Question: Hi I have a grid view for my customers which can have many data (Products)
The problem is that whenever i click save , Error occurs
'''
Object reference not set to an instance of an object.
Line 109:cmd.Parameters.Add("@RefNo", SqlDbType.VarChar).Value = RefNo.Text;
'''
Here is the Image of my gridview:

This is my code(ASP)
'''
<asp:GridView ID="GridView1" runat="server" AllowPaging="True"
AutoGenerateColumns="False" DataKeyNames="RefNo" DataSourceID="SqlDataSource1">
<Columns>
<asp:BoundField DataField="RefNo" HeaderText="RefNo" InsertVisible="False"
ReadOnly="True" SortExpression="RefNo" />
<asp:BoundField DataField="ProductID" HeaderText="ProductID"
SortExpression="ProductID" />
<asp:BoundField DataField="Name" HeaderText="Name" SortExpression="Name" />
<asp:BoundField DataField="Quantity" HeaderText="Quantity"
SortExpression="Quantity" />
<asp:BoundField DataField="Price" HeaderText="Price" SortExpression="Price" />
<asp:BoundField DataField="Amount" HeaderText="Amount"
SortExpression="Amount" />
</Columns>
</asp:GridView>
<asp:SqlDataSource ID="SqlDataSource1" runat="server"
ConnectionString="<%$ ConnectionStrings:MyOwnMeatshopConnectionString %>"
SelectCommand="SELECT Orders.RefNo, Orders.ProductID, Products.Name, Orders.Quantity, Orders.Price, Orders.Amount FROM Orders INNER JOIN Products ON Orders.ProductID = Products.ProductID">
</asp:SqlDataSource>
<asp:Button ID="btnSave" runat="server" class="btn btn" Text="Save"
style="color:White" BackColor="Black" onclick="btnSave_Click"/>
'''
This is Code Behind
'''
using System;
using System.Collections.Generic;
using System.Linq;
using System.Web;
using System.Web.UI;
using System.Web.UI.WebControls;
using System.Data;
using System.Data.SqlClient;
namespace MyOwnMeatshop.User.Orders.SO
{
public partial class Default : System.Web.UI.Page
{
SqlConnection con = new SqlConnection(Helper.GetCon());
protected void Page_Load(object sender, EventArgs e)
{
if (!IsPostBack)
{
GetUserSO();
}
}
void GetUserSO()
{
con.Open();
SqlCommand cmd = new SqlCommand();
cmd.Connection = con;
cmd.CommandText = "SELECT SOID, FirstName, LastName, Status, DateOrdered FROM SO";
cmd.Parameters.AddWithValue("@UserID", Session["userid"].ToString());
SqlDataReader dr = cmd.ExecuteReader();
while (dr.Read())
{
SOID.Text = dr["SOID"].ToString();
LbFN.Text = dr["FirstName"].ToString();
LbLN.Text = dr["LastName"].ToString();
LbStatus.Text = dr["Status"].ToString();
LbDateOrdered.Text = dr["DateOrdered"].ToString();
}
con.Close();
}
decimal GetPrice(int ID) // get price of the selected product
{
decimal price = 0;
con.Open();
SqlCommand cmd = new SqlCommand();
cmd.Connection = con;
cmd.CommandText = "SELECT Price FROM Products " +
"WHERE ProductID=@ProductID";
cmd.Parameters.AddWithValue("@ProductID", ID);
price = (decimal)cmd.ExecuteScalar(); // typecasting
con.Close();
return price;
}
void GetCart()
{
con.Open();
SqlCommand cmd = new SqlCommand();
cmd.Connection = con;
cmd.CommandText = "SELECT Products.ProductID, Products.Name, Orders.RefNo, " +
"Products.Price, Orders.Quantity, " +
"Orders.Amount FROM Orders " +
"INNER JOIN Products ON Orders.ProductID = Products.ProductID " +
"WHERE Orders.UserID=@UserID AND Orders.Status='In Cart'";
cmd.Parameters.AddWithValue("@UserID", Session["userid"].ToString());
//cmd.Parameters.Add("@UserID", SqlDbType.Int).Value = Session["userid"].ToString();
SqlDataReader dr = cmd.ExecuteReader();
con.Close();
}
protected void btnSave_Click(object sender, EventArgs e)
{
foreach (GridViewRow row in GridView1.Rows)
{
if (row.RowType == DataControlRowType.DataRow)
{
Label RefNo = row.FindControl("RefNo") as Label;
Label ProductID = row.FindControl("ProductID") as Label;
Label Name = row.FindControl("Name") as Label;
Label Quantity = row.FindControl("Quantity") as Label;
Label Price = row.FindControl("Price") as Label;
Label Amount = row.FindControl("Amount") as Label;
con.Open();
SqlCommand cmd = new SqlCommand();
cmd.Connection = con;
cmd.CommandText = "INSERT INTO SODetails (UserID, SOID, RefNo, ProductID, Name, Price, Quantity) VALUES (@UserID, @SOID, @RefNo, @ProductID, @Name, @Price, @Quantity)";
cmd.Parameters.AddWithValue("@UserID", Session["userid"].ToString());
//cmd.Parameters.AddWithValue("@SOID", SOID.Text);
//cmd.Parameters.AddWithValue("@RefNo", RefNo);
//cmd.Parameters.AddWithValue("@ProductID", ProductID);
//cmd.Parameters.AddWithValue("@Name", Name);
//cmd.Parameters.AddWithValue("@Price", Price);
//cmd.Parameters.AddWithValue("@Quantity", Quantity);
cmd.Parameters.Add("@SOID", SqlDbType.VarChar).Value = SOID.Text;
cmd.Parameters.Add("@RefNo", SqlDbType.VarChar).Value = RefNo.Text;
cmd.Parameters.Add("@ProductID", SqlDbType.VarChar).Value = ProductID.Text;
cmd.Parameters.Add("@Name", SqlDbType.VarChar).Value = Name.Text;
cmd.Parameters.Add("@Price", SqlDbType.VarChar).Value = Price.Text;
cmd.Parameters.Add("@Quantity", SqlDbType.VarChar).Value = Quantity.Text;
cmd.Parameters.Add("@Amount", SqlDbType.VarChar).Value = Amount.Text;
cmd.ExecuteNonQuery();
cmd.CommandText = "SELECT SOID, RefNo, ProductID, Name, Price, Quantity, Amount FROM MYTABLE";
GridView1.EditIndex = -1;
GridView1.DataBind();
con.Close();
}
}
}
}
}
'''
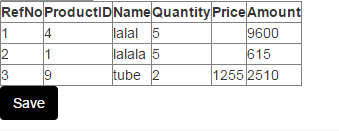
Answer: In your code you are using bound field.You can get value of label in following ways
Getting it using the Data Keys and you can write this code any place where you want.
'''
var RefNo= GridView1.DataKeys[rowIndex].Values[0].ToString();
'''
Or Getting it by cells:
'''
string RefNo= GridView1.Rows[RowIndex].Cells[BoundFieldIndex].Text;
'''